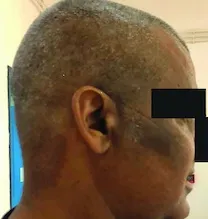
Hyperpigmentation at presentation. . Of the face.
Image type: medical_photograph (skin_photograph)